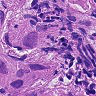
Metastatic tissue present: yes